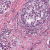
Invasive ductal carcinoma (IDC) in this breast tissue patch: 1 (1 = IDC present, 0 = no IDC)